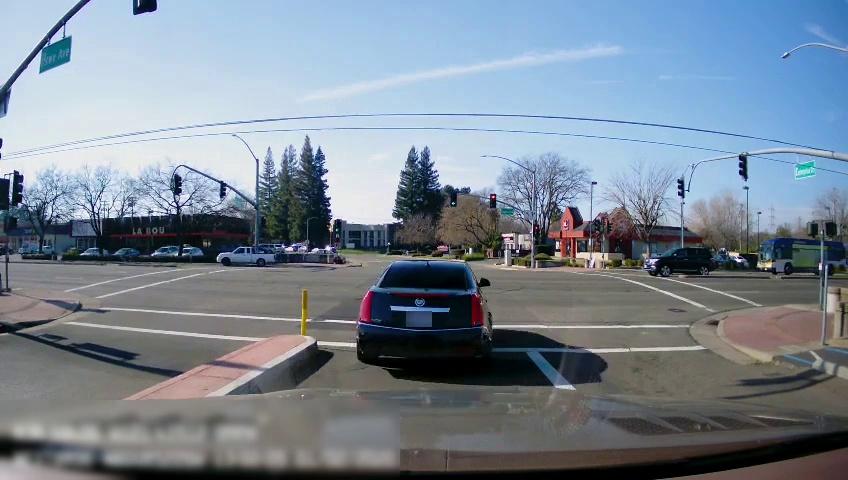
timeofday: Day
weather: Sunny
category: Drivable Space
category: Vehicles | SUV
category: Vehicles | Car
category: Vehicles | Truck
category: Vehicles | Bus
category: Vehicles | Car
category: Vehicles | Car
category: Vehicles | Car
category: Vehicles | Car
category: Lanes | Opposite Lane
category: Lanes | Current Lane
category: Traffic | Lights
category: Traffic | Signs
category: Traffic | Lights
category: Traffic | Lights
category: Traffic | Lights
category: Traffic | Lights
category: Traffic | Lights
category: Traffic | Lights
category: Traffic | Lights
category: Traffic | Lights
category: Traffic | Signs
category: Traffic | Lights
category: Traffic | Lights
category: Traffic | Lights
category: Traffic | Lights
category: Traffic | Lights
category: Traffic | Signs
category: Traffic | Lights
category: Traffic | Lights
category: Traffic | Lights